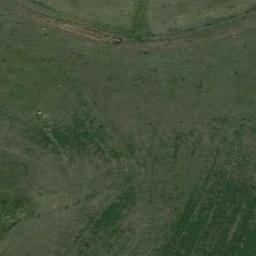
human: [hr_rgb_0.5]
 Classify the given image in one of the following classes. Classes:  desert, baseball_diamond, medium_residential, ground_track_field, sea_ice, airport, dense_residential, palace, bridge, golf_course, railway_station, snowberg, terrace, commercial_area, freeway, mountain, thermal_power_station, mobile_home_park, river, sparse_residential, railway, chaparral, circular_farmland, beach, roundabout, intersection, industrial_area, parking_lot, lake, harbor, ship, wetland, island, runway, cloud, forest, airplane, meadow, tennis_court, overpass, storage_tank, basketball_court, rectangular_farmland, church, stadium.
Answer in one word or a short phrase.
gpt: meadow